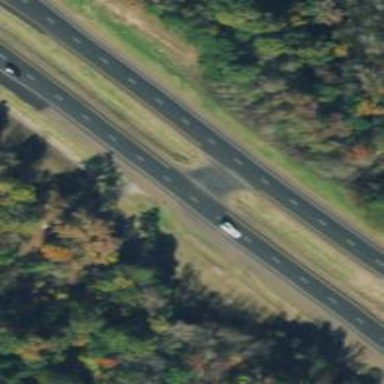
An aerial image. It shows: Trunk link road with asphalt surface.